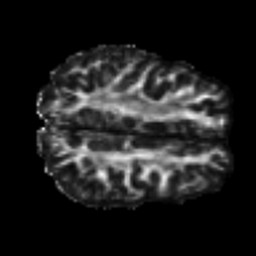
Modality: FA
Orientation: axial
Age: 19
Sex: male
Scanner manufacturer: siemens
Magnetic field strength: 3 T
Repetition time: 7 s
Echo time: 0.0926 s